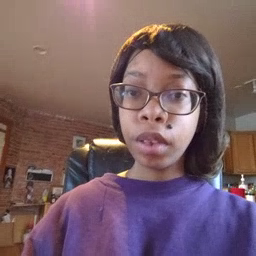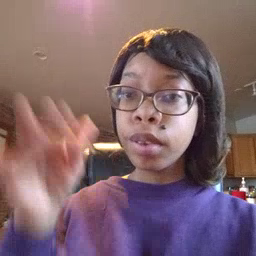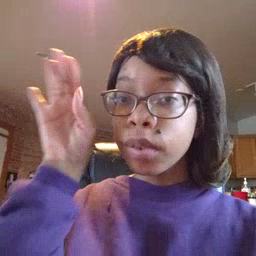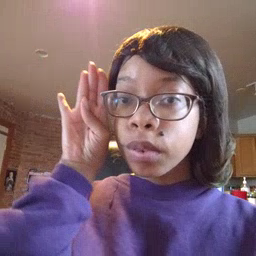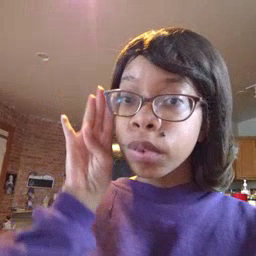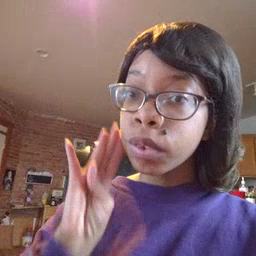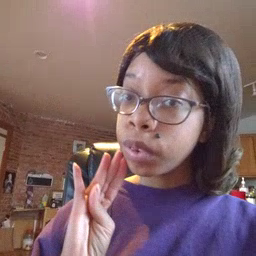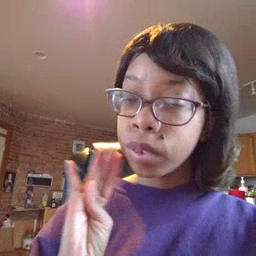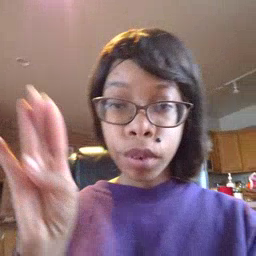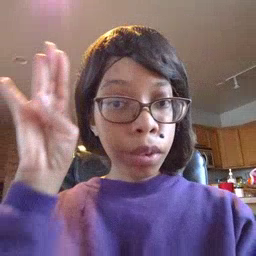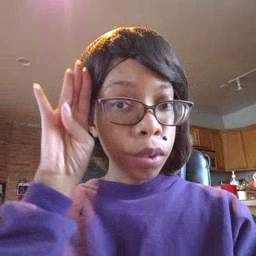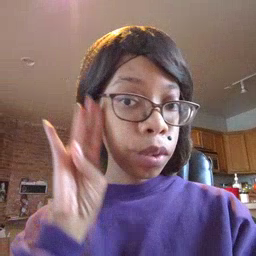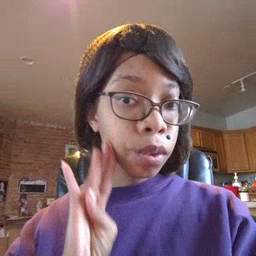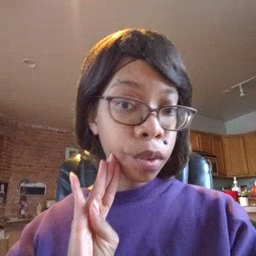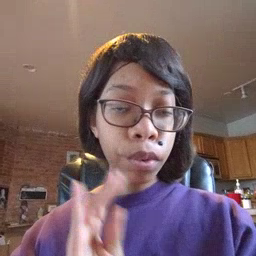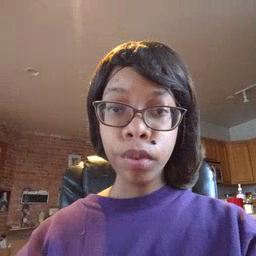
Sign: brown